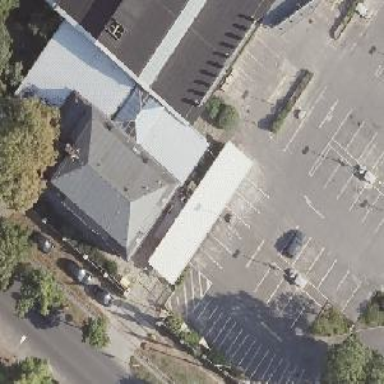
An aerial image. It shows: View of roof of building.